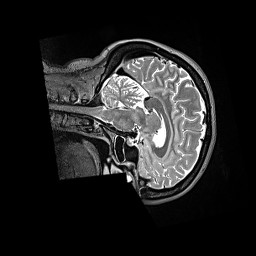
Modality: T2w
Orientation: sagittal
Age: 45
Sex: female
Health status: ill
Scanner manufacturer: siemens
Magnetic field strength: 3 T
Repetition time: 3.2 s
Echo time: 0.564 s